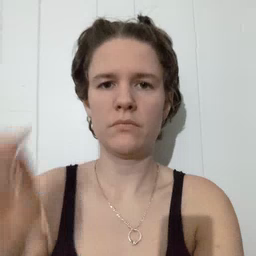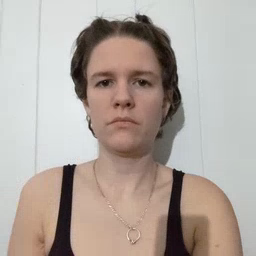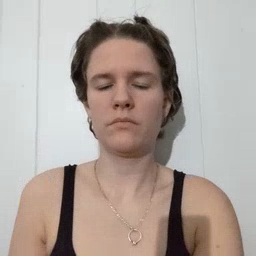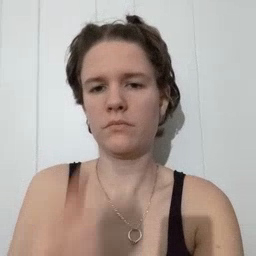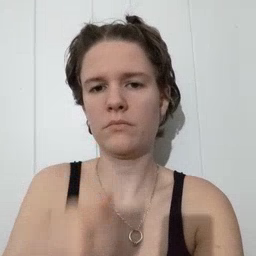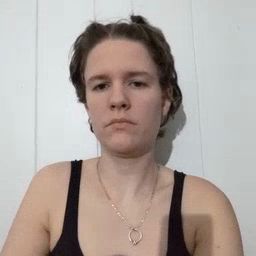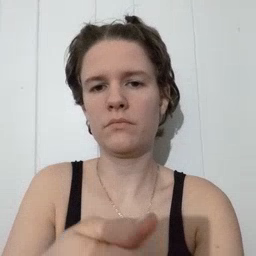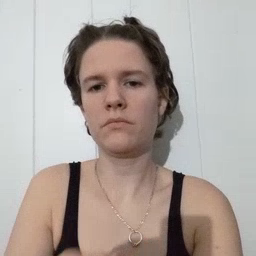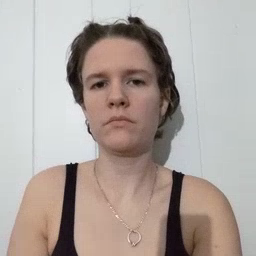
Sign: hide